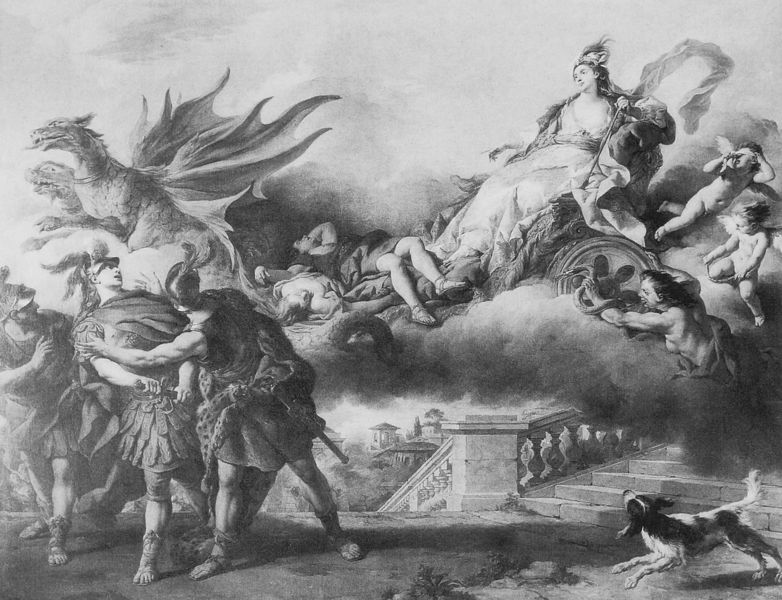
Titel: Medea entschwindet auf ihrem Wagen, nachdem sie ihre Kinder getötet hat
Künstler: Jean - Francois de Troy
Institution: Paris, Musée du Louvre
Schlagwörter: flügel, himmel, kampf, schatten, schlaf, weiß, wolken, landschaft, frau, männer, schwarz, gebäude, haus, hund, wolke, entsetzen, kinder, pferd, engel, stab, fahne, graphik, figuren, rad, wagen, sturm, treppe, treppen, unwetter, kaiser, soldaten, geländer, stufen, foto, schild, antike, vernichtung, stich, soldat, tote, verletzte, schlange, helm, allegorie, göttin, ritter, rüstung, helme, götter, krieger, historienmalerei, venus, fresko, putten, maria, kupferstich, putti, ungeheuer, drachen, drache, athena, apotheose, katharina, steintreppe, medea, janson, mithologie, wegziehen, mitologie, hynd, afrodita, gottes zorn